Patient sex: M
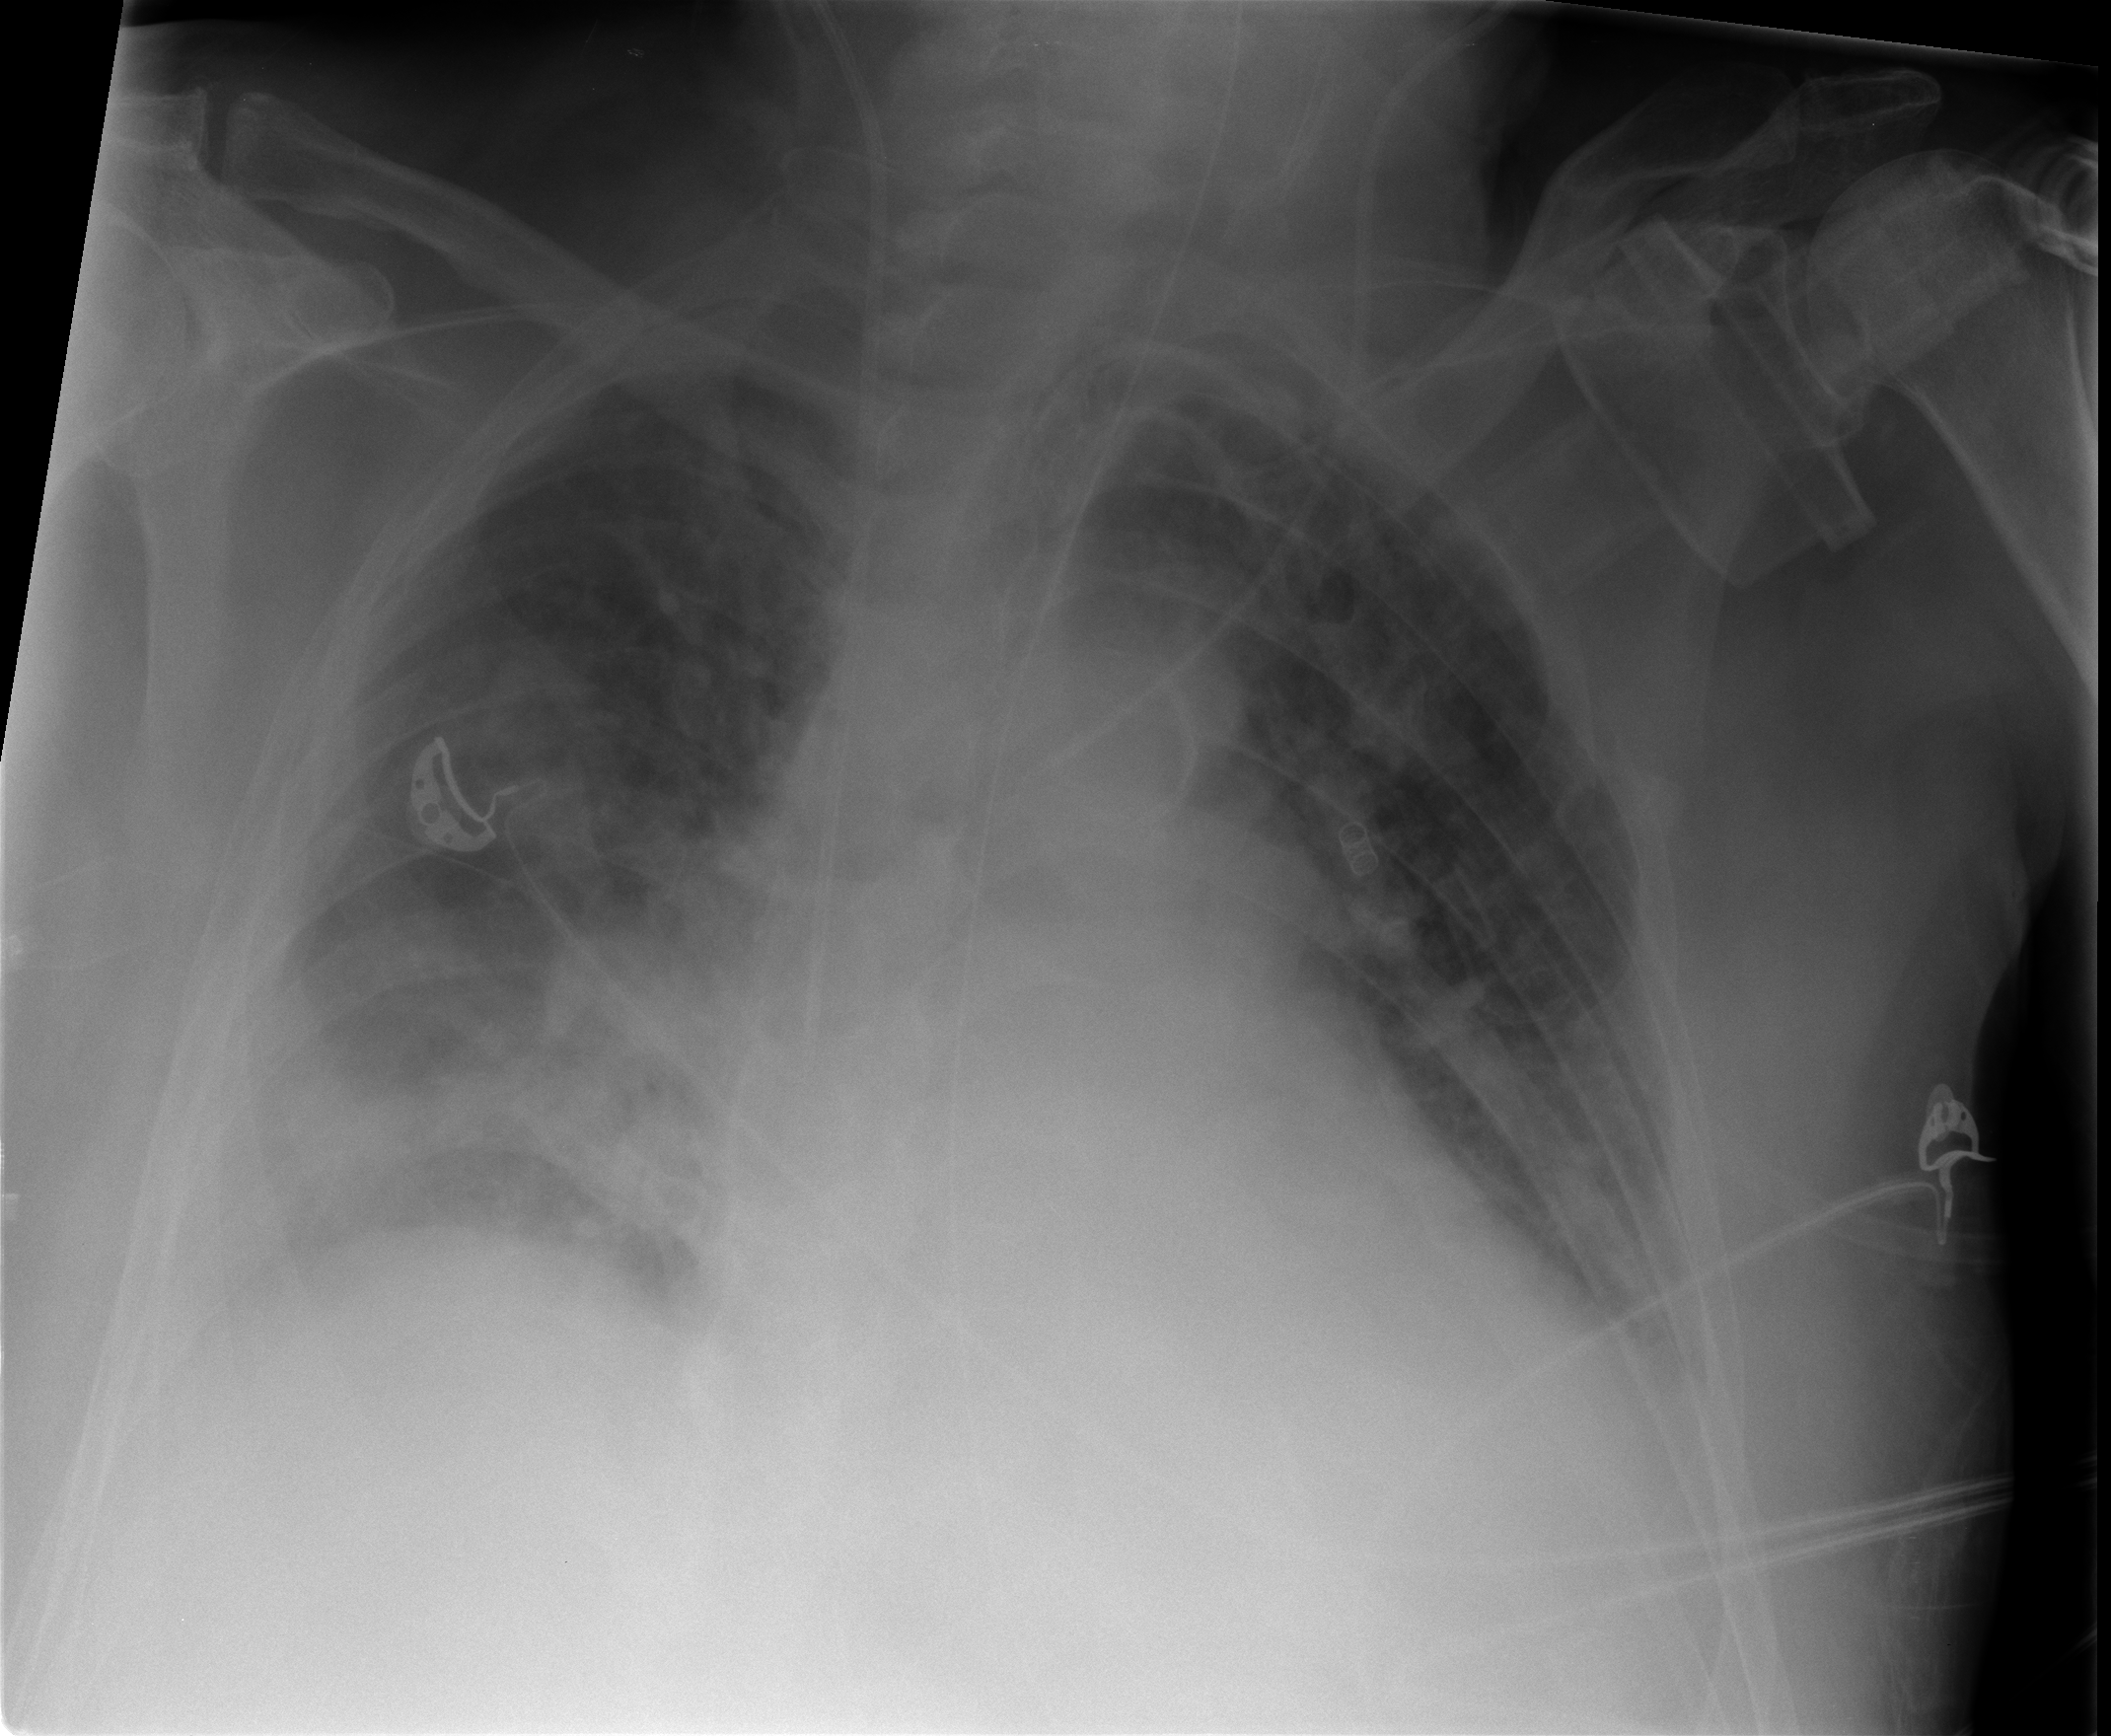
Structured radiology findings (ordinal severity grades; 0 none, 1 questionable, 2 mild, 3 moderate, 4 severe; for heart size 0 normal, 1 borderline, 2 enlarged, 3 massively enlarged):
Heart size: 2
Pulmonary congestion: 2
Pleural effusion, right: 0
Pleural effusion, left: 2
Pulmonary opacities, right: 2
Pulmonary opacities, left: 2
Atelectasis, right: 2
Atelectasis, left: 2